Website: bh-photo
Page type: billing-address
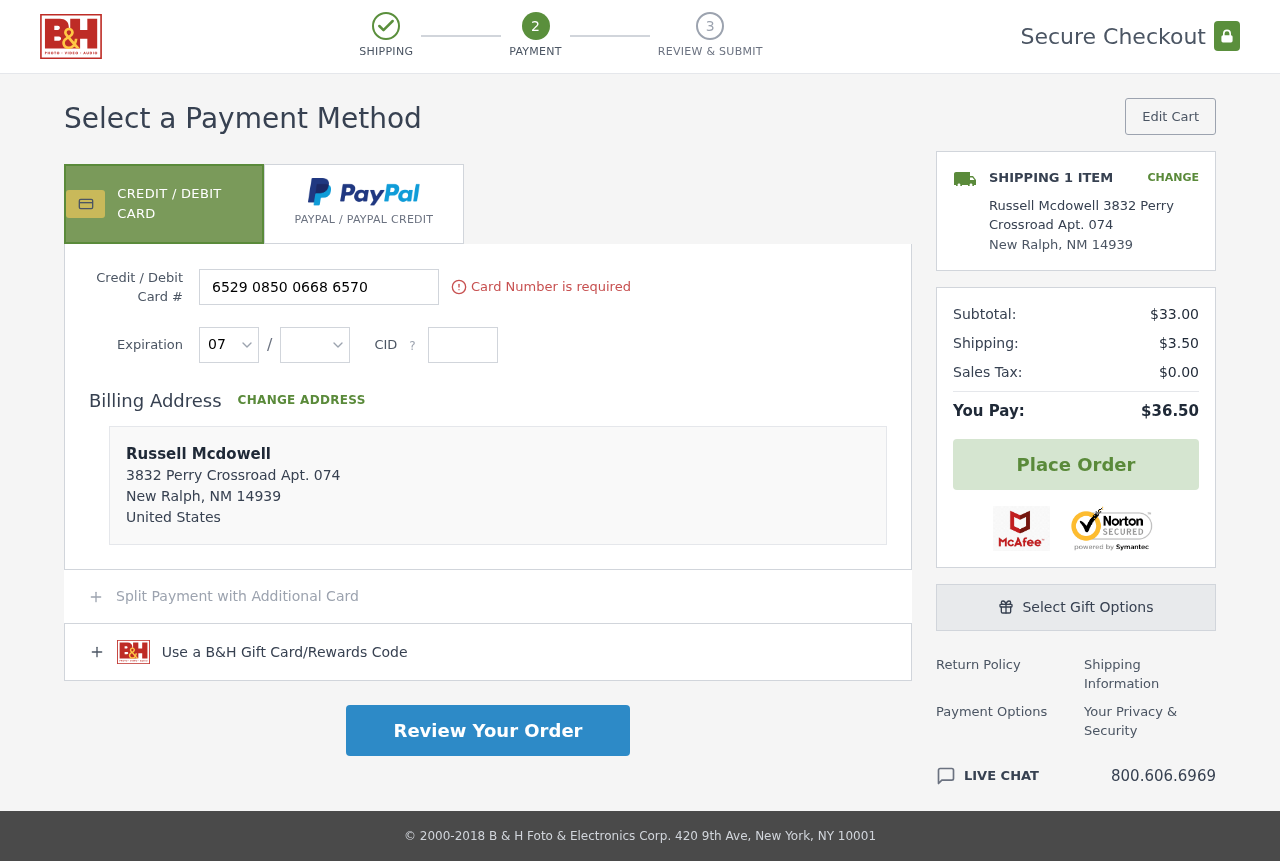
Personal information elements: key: PII_CARD_CVV
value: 253
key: PII_CARD_EXPIRY_MONTH
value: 07
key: PII_CARD_EXPIRY_YEAR
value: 30
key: PII_CARD_NUMBER
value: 6529 0850 0668 6570
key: PII_CITY
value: New Ralph
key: PII_COUNTRY
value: United States
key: PII_FULLNAME
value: Russell Mcdowell
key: PII_FULLNAME2
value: Russell Mcdowell
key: PII_POSTCODE
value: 14939
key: PII_STATE_ABBR
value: NM
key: PII_STREET
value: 3832 Perry Crossroad Apt. 074
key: PII_POSTCODE_FULL
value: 14939
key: PII_POSTCODE_NUMERIC
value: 14939
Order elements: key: ORDER_NUM_ITEMS
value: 1
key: ORDER_SUBTOTAL
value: $33.00
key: ORDER_SHIPPING_COST
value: $3.50
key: ORDER_TAX
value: $0.00
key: ORDER_TOTAL
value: $36.50